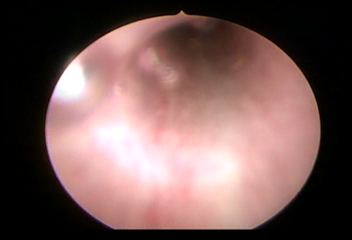
Modality: WLC
Class: Normal mucosa
Bladder cancer association: No